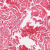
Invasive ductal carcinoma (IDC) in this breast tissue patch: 0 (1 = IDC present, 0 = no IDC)